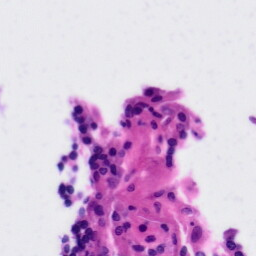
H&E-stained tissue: Tonsil